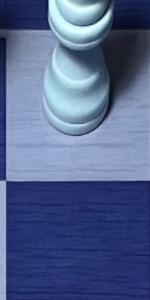
Label: Empty